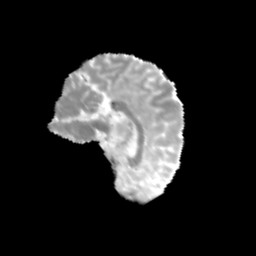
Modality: MD
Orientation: sagittal
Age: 10
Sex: female
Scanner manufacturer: siemens
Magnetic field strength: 3 T
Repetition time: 3.8 s
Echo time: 0.07 s